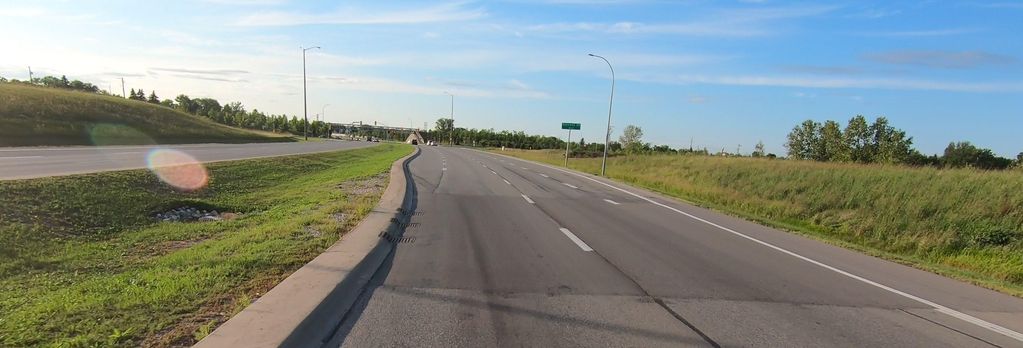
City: winnipeg